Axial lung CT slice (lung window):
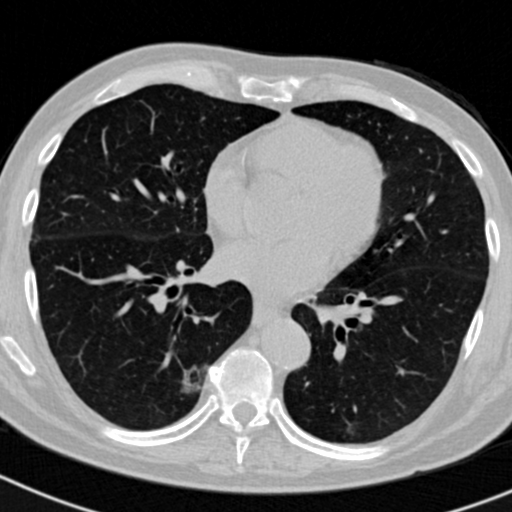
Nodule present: yes
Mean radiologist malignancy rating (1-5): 3